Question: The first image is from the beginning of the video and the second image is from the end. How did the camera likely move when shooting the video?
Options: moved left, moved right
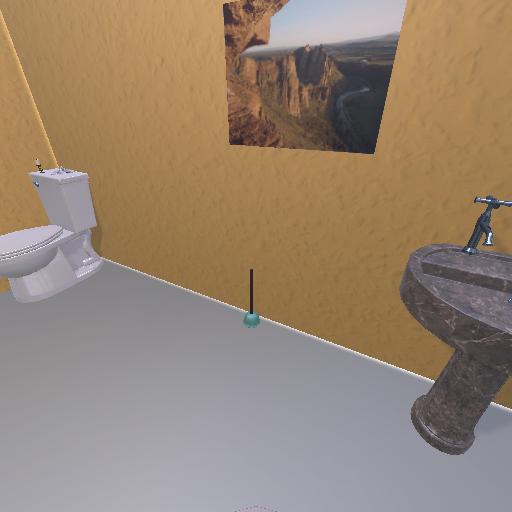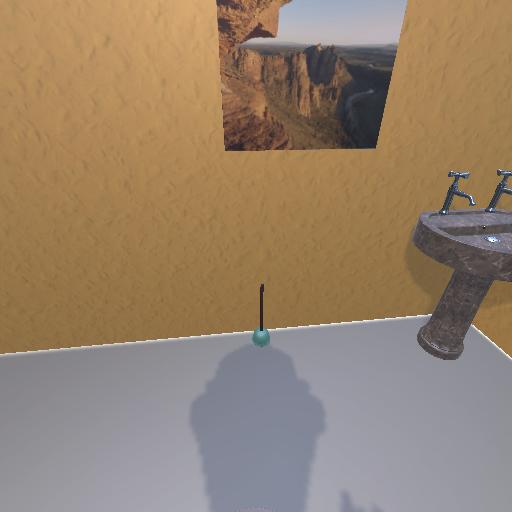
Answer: moved left